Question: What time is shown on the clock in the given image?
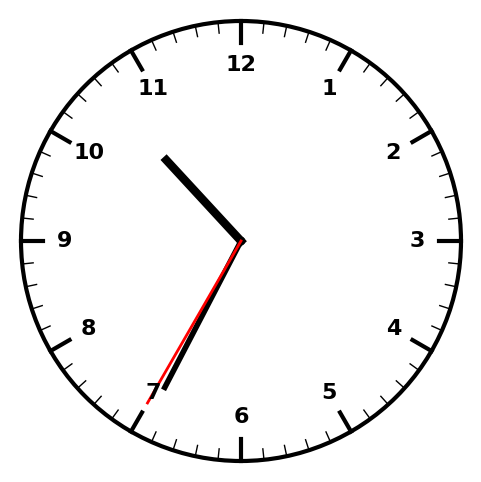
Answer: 10:34:35